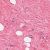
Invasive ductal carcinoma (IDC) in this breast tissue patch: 0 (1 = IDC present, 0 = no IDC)